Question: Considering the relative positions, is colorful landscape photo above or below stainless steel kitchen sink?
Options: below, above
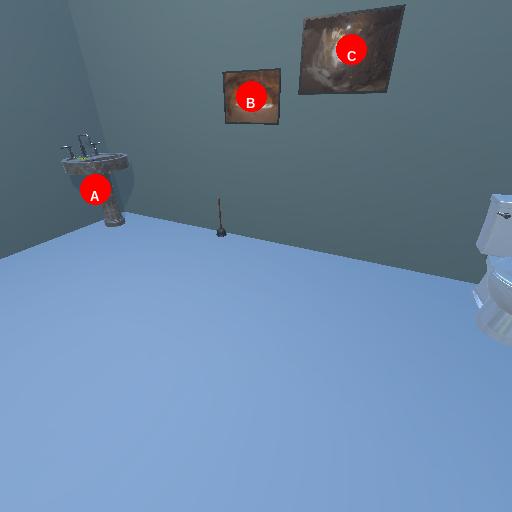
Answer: below